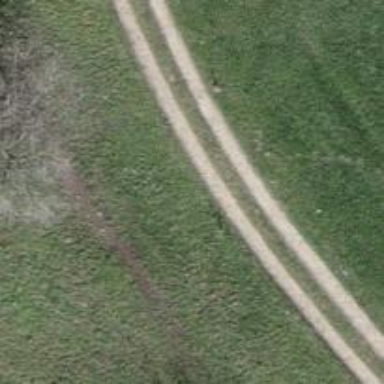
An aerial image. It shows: Gravel track with grade 2 tracktype.